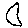
Label: moon